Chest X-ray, PA view. Patient: 35 years old, sex M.
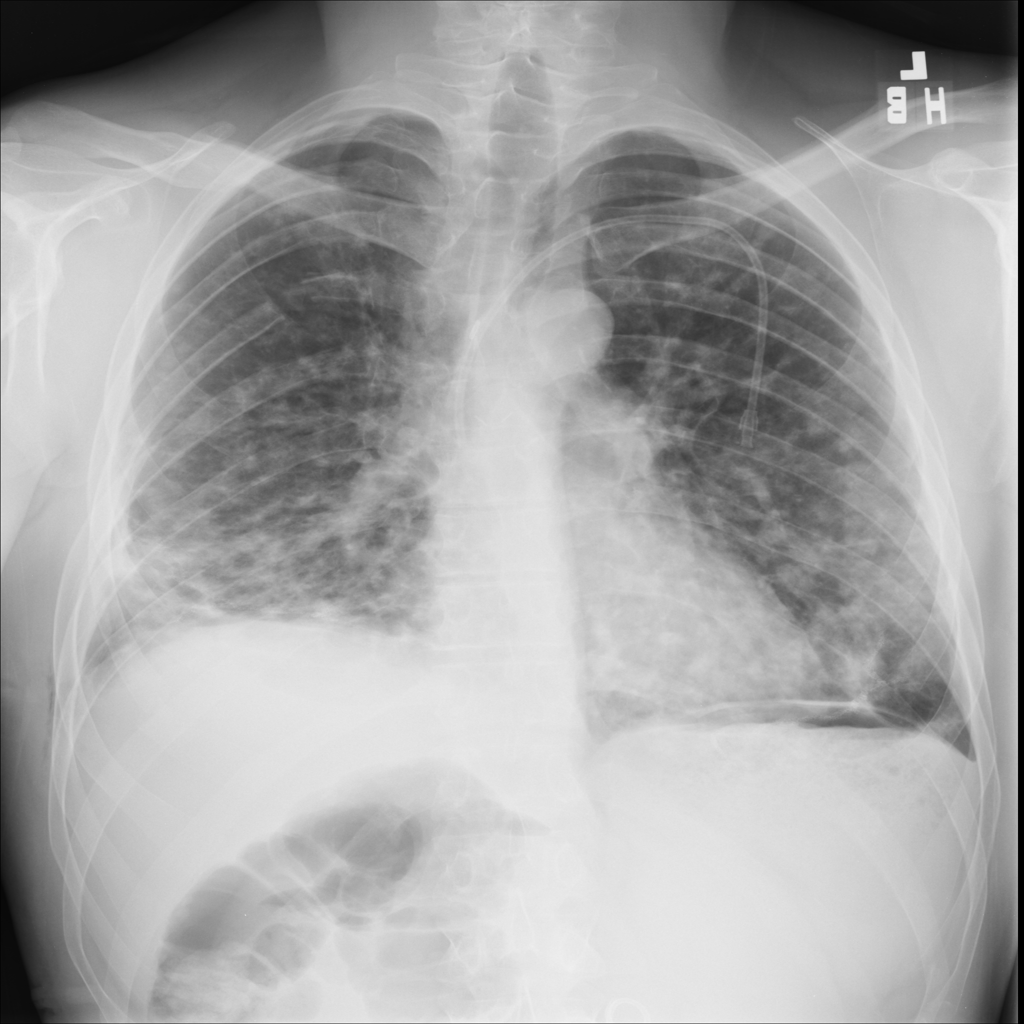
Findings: Consolidation